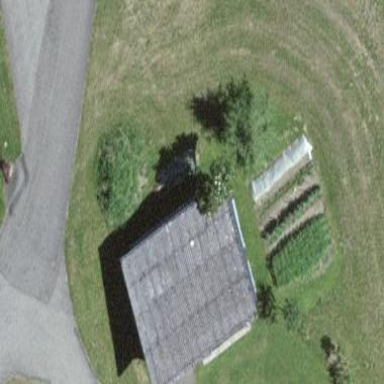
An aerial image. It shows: Rural barn.